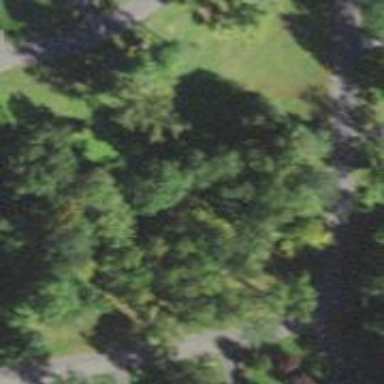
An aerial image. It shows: Park categorized as Existing Preserved Open Space.